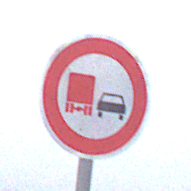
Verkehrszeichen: UeberholverbotKraftfahrzeuge
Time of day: MorningAfternoon
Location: Outdoor (RoadRail)
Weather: Overcast
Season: NotSpecified
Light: Natural